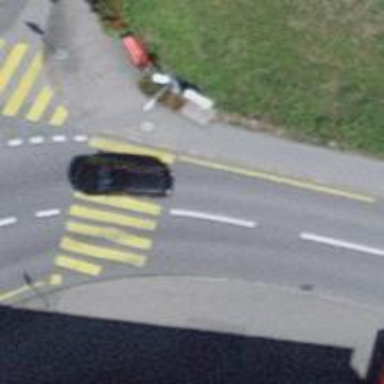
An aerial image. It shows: Uncontrolled zebra crossing on the road.